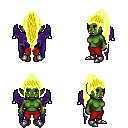
a pixel art fantasy rpg character, female body template, orc, green skin, purple wings, red pants, gold extra-long topknot hairstyle, bracelets, metal boots, four views (front, back, left, right), 2x2 character sprite sheet, small pixel art, hard edges, no anti-aliasing